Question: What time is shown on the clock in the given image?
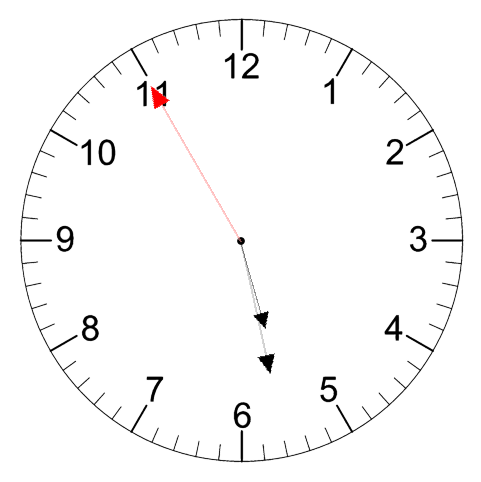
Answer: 05:27:55